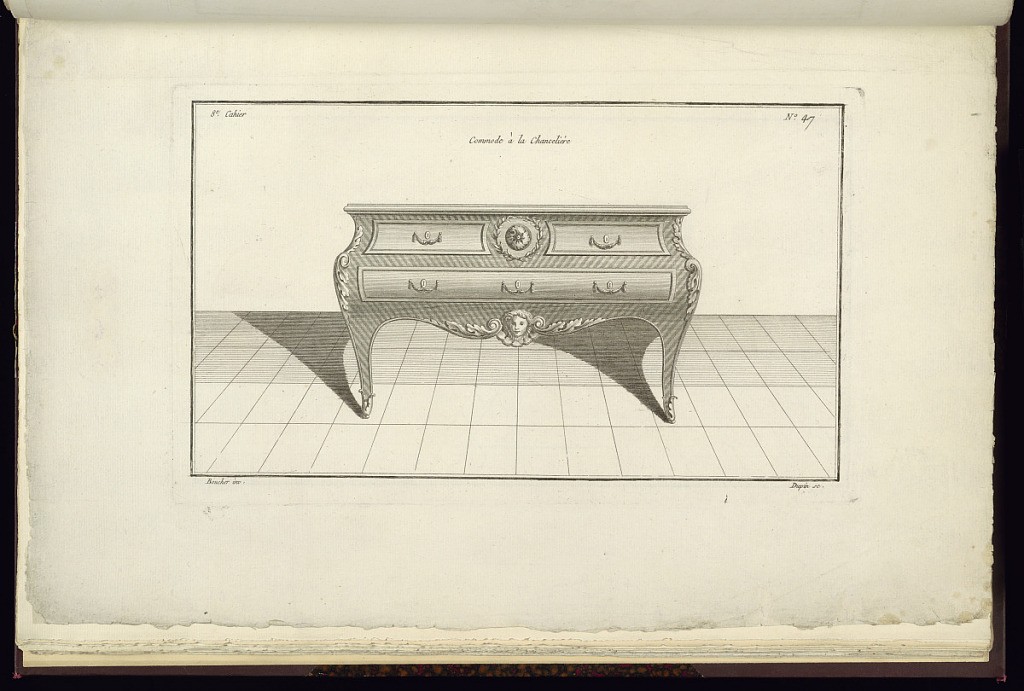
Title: Commode à la Chancelière
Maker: Juste-François Boucher, French, 1736 – 1782
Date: ca. 1775
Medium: Engraving on off white laid paper
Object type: Print
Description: Design for a dresser raised up on legs. The dresser has a curved form that is one with the legs. The dresser has gilt motifs including leaves, a mascaron, crossed branches, and a rosette. The plate is signed.